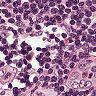
Metastatic tissue present: no